Field crop: maize
Growth stage: 1
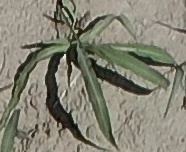
Species: sorghum